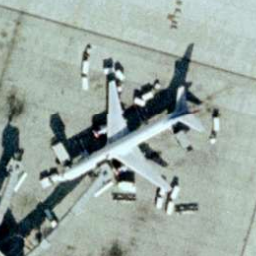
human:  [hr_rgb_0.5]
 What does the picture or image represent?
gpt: airplane